This grayscale texture is a bearing vibration snapshot reshaped row-by-row into a square image. Classify the bearing condition as one of: normal, inner_race, outer_race, ball.
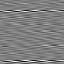
Answer: outer_race